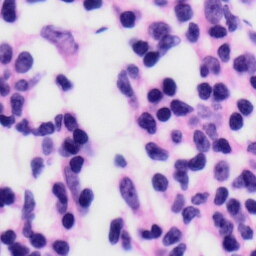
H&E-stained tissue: Skin